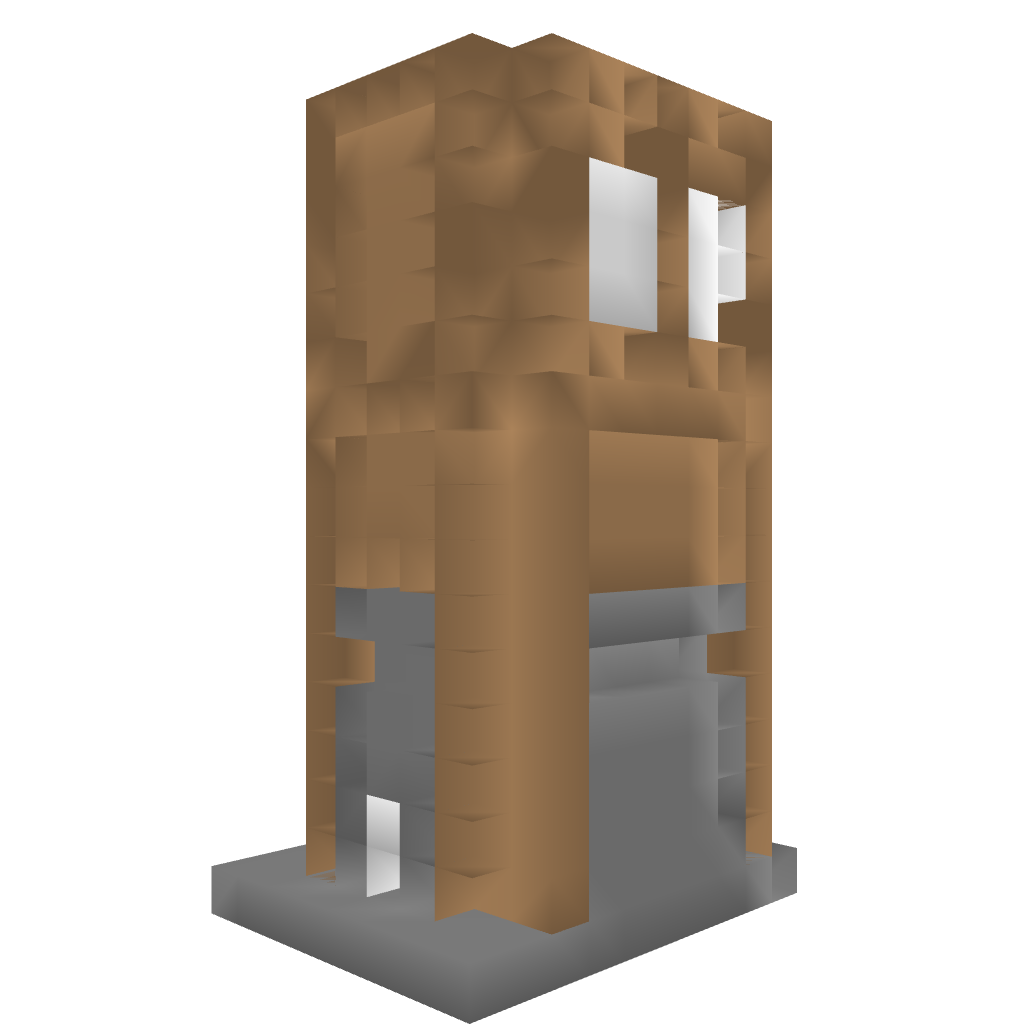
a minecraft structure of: Crafter House bad low quality